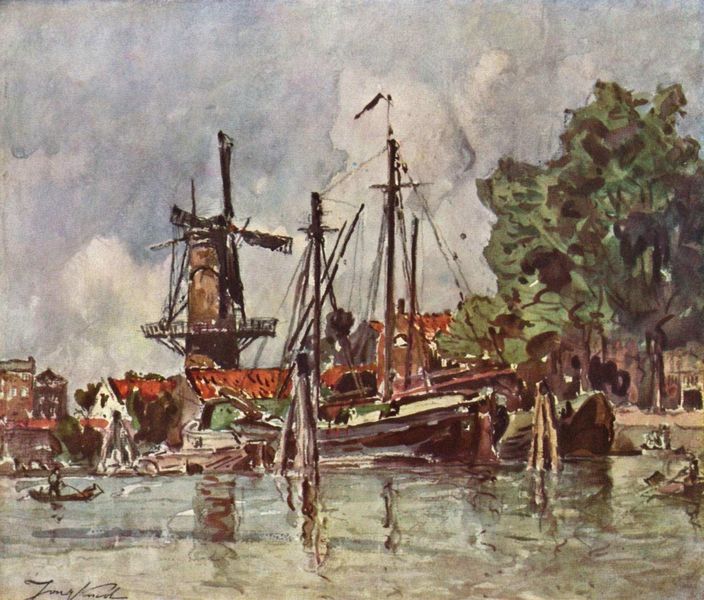
Titel: Das Dorf Doverschie in Holland
Künstler: Johan Barthold Jongkind
Standort: Paris
Institution: Musée d'Orsay
Schlagwörter: baum, blau, blätter, gemälde, himmel, laub, mann, meer, wasser, weiß, wolken, aquarell, bäume, fluss, grün, landschaft, menschen, ocker, see, stadt, teich, ufer, braun, bunt, fenster, grau, hell, männer, schwarz, dach, haus, rot, wolke, leute, holland, niederlande, signatur, öl, ast, häuser, mühle, natur, spiegelung, stamm, wind, windmühle, gewässer, windrad, boot, boote, kahn, ruder, turm, bewölkt, küste, schiff, schiffe, segel, segelschiffe, strand, wellen, papier, fahne, fischer, flagge, mast, schiffer, segelschiff, dorf, dächer, ziegel, hafen, kähne, kai, masten, promenade, seile, tau, ruderboot, ruderer, geländer, pfosten, mole, leuchtturm, pfahl, wolkig, ölmalerei, wimpel, anker, schaufel, angler, mühlrad, amsterdam, ruderboote, kracht, schifffahrt, nolde, äl, floß, hausboot, boor, schaaufel, plattboden